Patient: sex M, age 79
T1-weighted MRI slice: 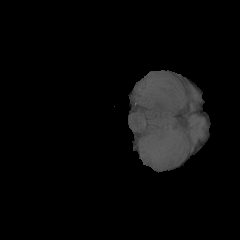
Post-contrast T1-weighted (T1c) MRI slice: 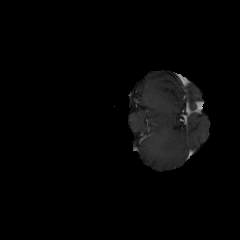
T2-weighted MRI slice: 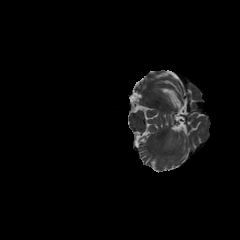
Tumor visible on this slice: no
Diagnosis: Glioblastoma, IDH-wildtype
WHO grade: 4